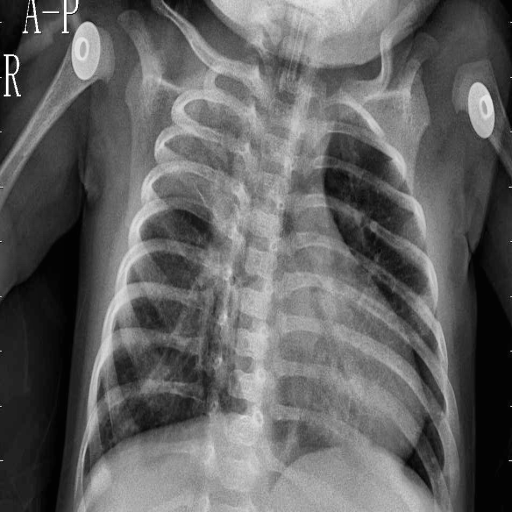
Finding: PNEUMONIA